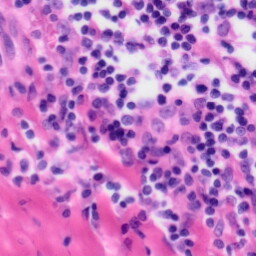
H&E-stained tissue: Tonsil